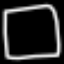
Label: square